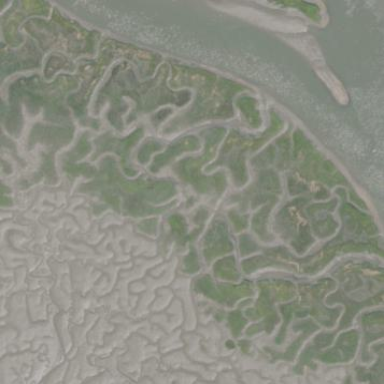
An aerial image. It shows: Marsh wetland with tidal influence.